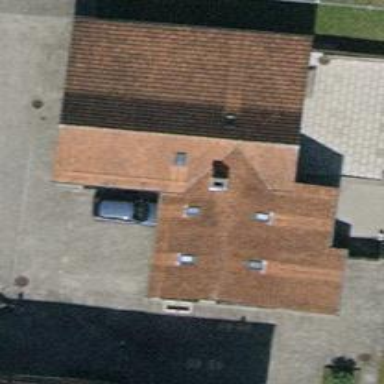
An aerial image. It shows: Shed with tile roof.